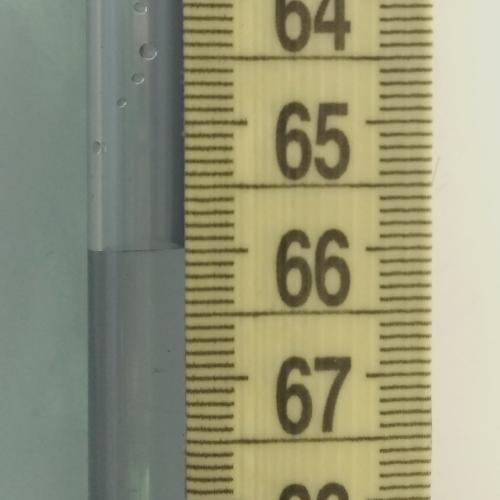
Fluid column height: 66.0 cm